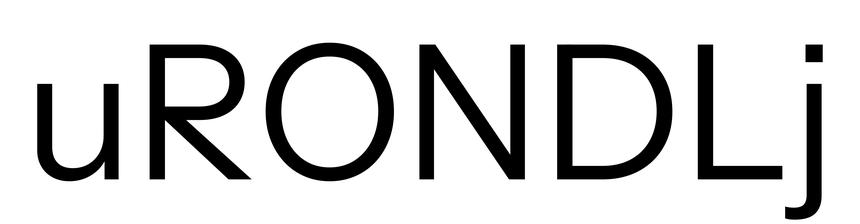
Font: InstrumentSans_Regular